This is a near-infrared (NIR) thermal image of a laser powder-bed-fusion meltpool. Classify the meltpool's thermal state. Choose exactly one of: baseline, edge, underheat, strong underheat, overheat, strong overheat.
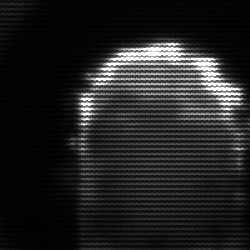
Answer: baseline